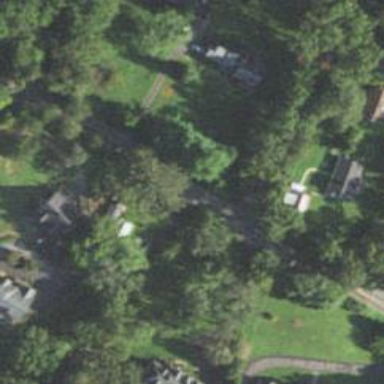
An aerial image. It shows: Driveway.